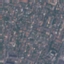
Land use / land cover: Residential